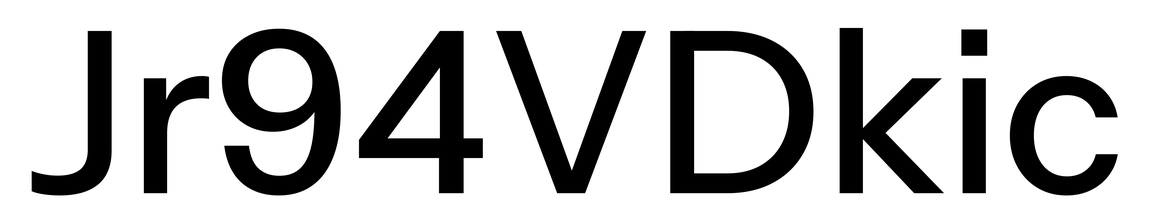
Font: InstrumentSans_Medium